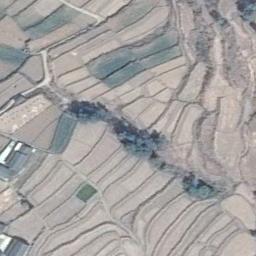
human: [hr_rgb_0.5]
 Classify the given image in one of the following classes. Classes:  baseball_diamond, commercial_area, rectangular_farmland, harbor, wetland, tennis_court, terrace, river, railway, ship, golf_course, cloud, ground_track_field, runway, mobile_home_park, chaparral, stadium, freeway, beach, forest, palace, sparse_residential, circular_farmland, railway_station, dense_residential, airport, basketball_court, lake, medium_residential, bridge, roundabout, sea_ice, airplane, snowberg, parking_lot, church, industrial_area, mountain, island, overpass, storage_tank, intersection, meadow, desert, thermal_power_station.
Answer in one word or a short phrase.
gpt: terrace